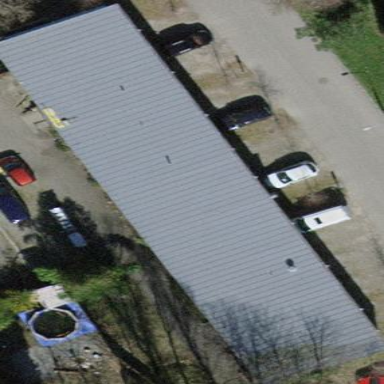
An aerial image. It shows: Carport building.